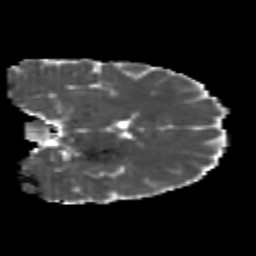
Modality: MD
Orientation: coronal
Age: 22
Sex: male
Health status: healthy
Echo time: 0.074 s